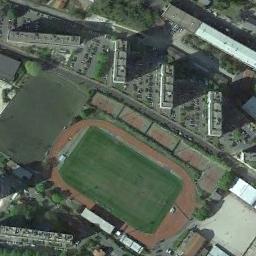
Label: ground_track_field